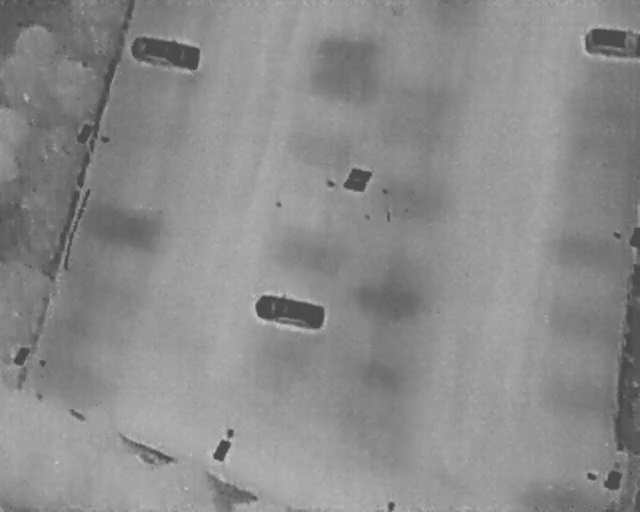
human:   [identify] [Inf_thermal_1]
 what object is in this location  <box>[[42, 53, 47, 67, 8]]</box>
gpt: <ref>1 medium car at the center</ref>

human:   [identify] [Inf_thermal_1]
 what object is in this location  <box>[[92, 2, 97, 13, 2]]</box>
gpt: <ref>1 medium car at the top right</ref>

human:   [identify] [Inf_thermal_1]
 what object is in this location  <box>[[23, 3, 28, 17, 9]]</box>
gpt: <ref>1 medium car at the top left</ref>